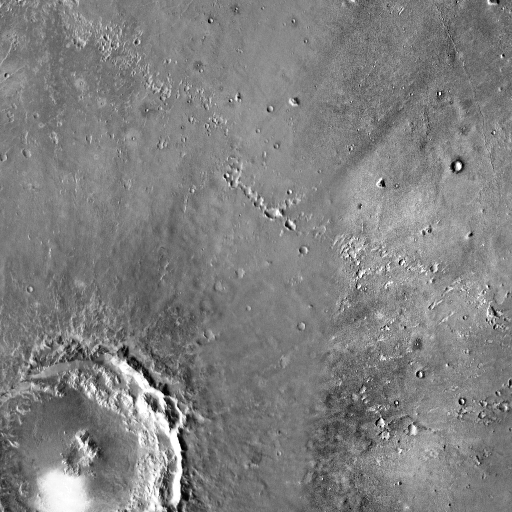
Crater classes present: Background, Other, Buried, Secondary